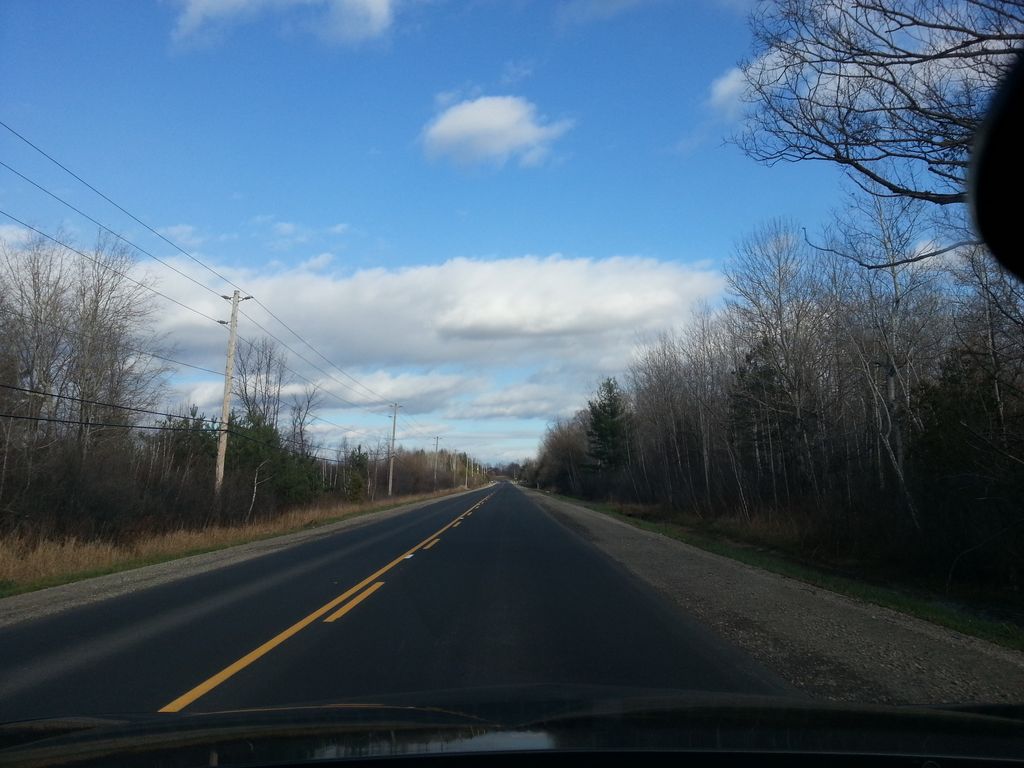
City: ottawa-gatineau